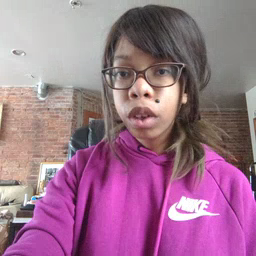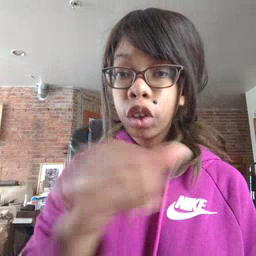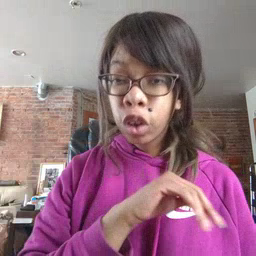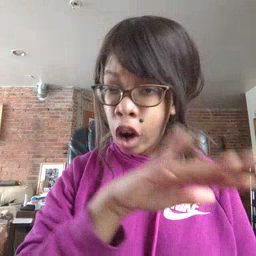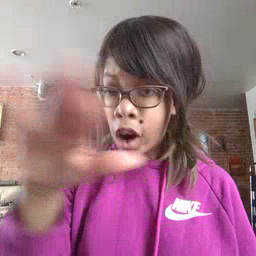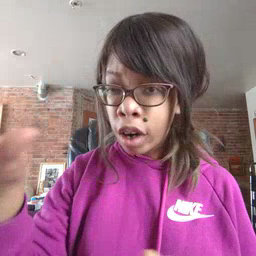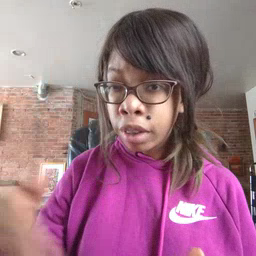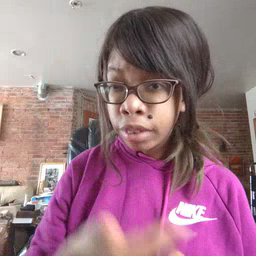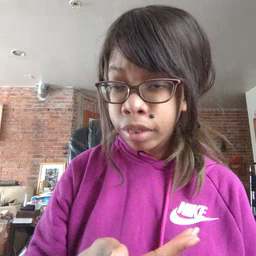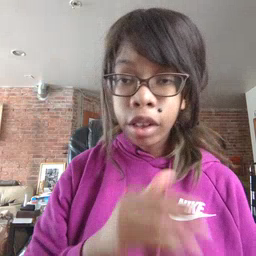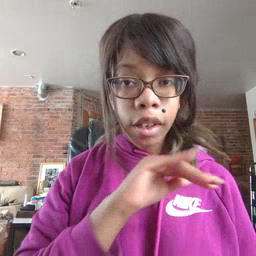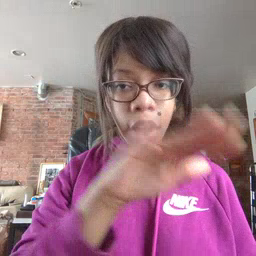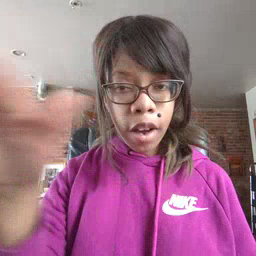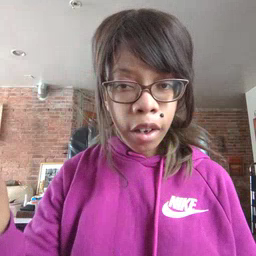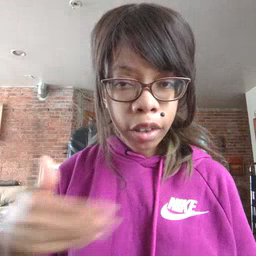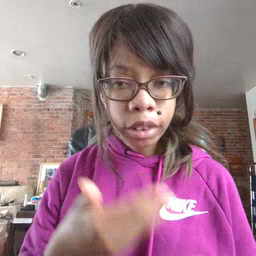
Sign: all